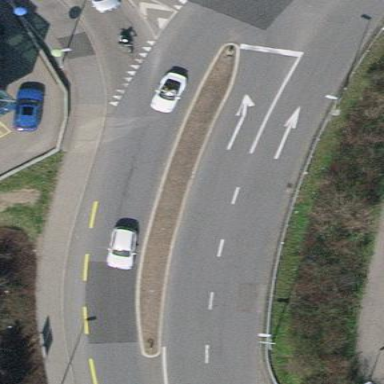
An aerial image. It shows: Traffic calming island.